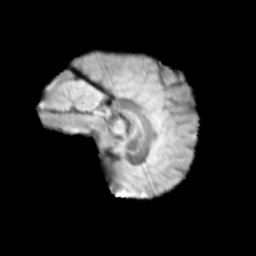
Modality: T2w
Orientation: sagittal
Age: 11
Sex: male
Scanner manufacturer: siemens
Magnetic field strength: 3 T
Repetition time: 3.8 s
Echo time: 0.07 s